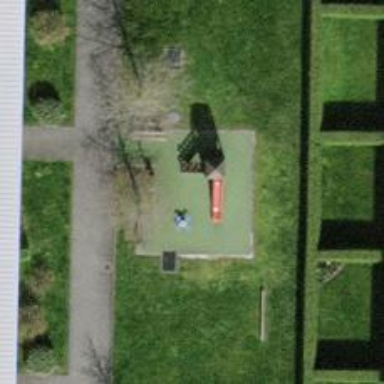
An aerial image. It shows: Playground area for leisure land.